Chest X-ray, PA view. Patient: 36 years old, sex M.
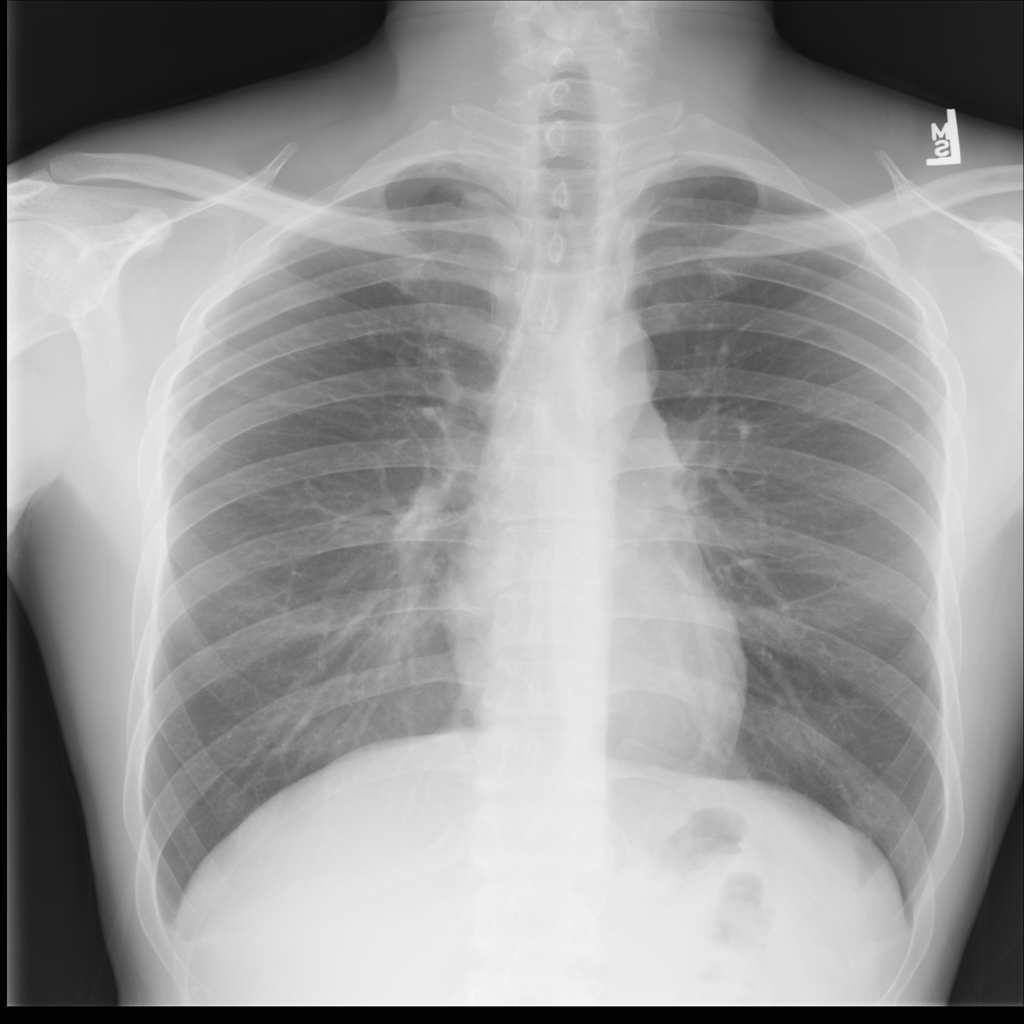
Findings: No Finding